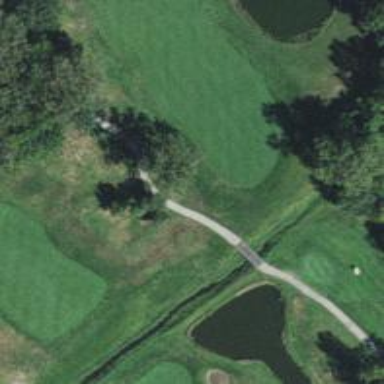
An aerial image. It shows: Service road with high-quality grade1 tracktype. It resembles golf cart path.